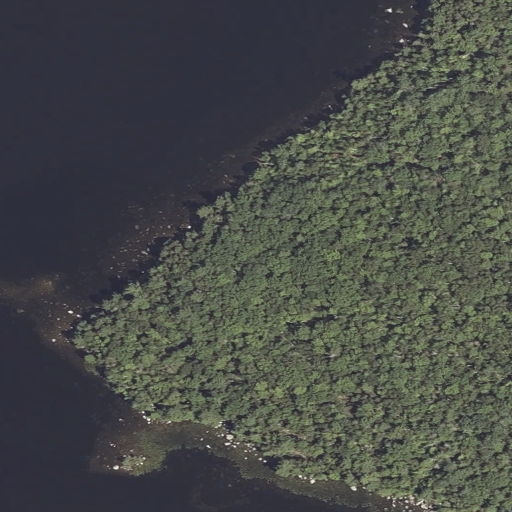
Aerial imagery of island in Maine named Bowden Island containing open water, mixed forest, deciduous forest, herbaceous wetlands, evergreen forest, and grassland